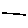
Label: line